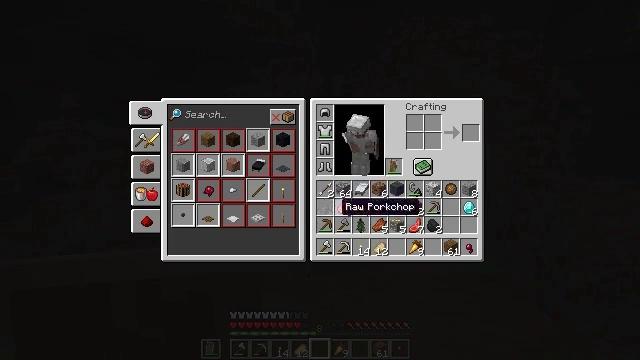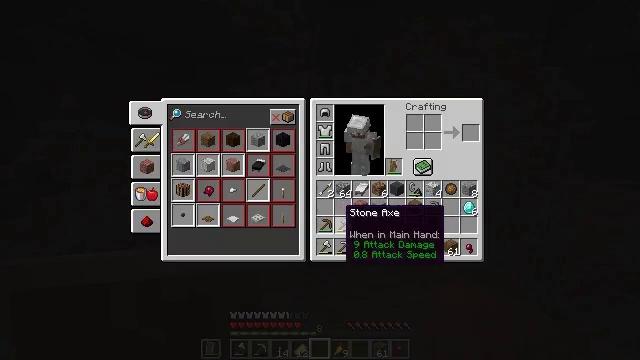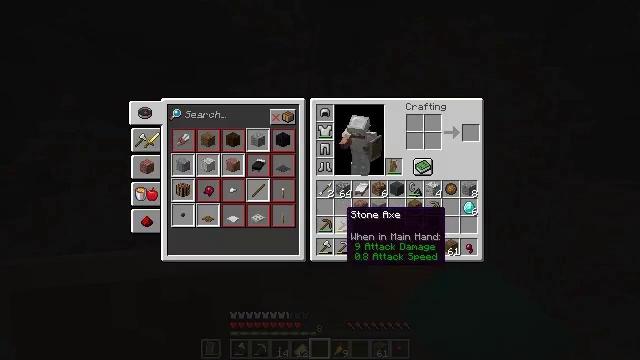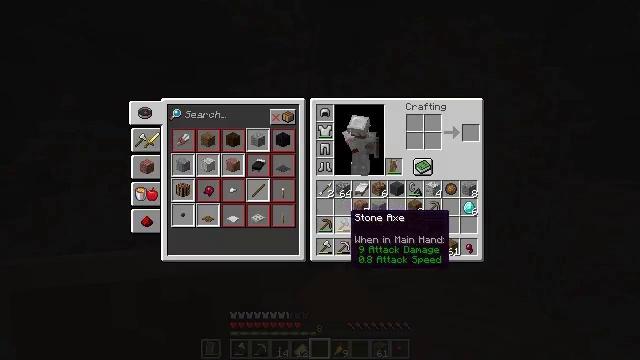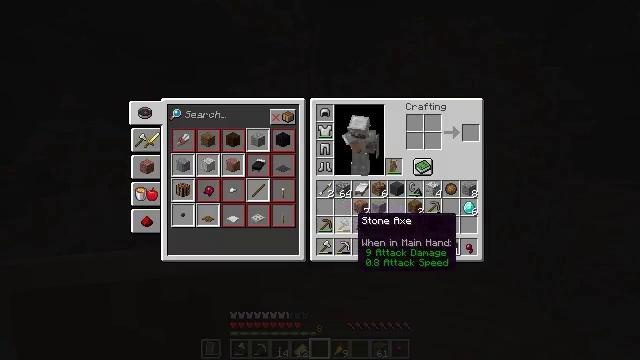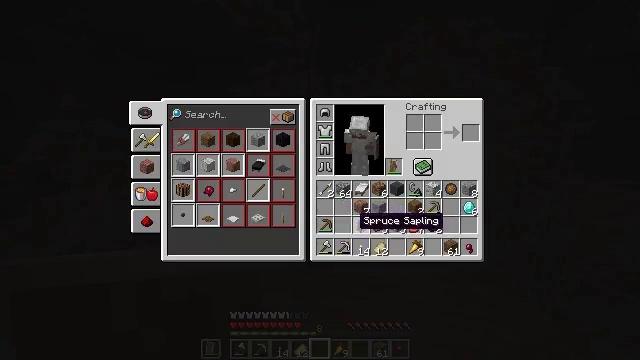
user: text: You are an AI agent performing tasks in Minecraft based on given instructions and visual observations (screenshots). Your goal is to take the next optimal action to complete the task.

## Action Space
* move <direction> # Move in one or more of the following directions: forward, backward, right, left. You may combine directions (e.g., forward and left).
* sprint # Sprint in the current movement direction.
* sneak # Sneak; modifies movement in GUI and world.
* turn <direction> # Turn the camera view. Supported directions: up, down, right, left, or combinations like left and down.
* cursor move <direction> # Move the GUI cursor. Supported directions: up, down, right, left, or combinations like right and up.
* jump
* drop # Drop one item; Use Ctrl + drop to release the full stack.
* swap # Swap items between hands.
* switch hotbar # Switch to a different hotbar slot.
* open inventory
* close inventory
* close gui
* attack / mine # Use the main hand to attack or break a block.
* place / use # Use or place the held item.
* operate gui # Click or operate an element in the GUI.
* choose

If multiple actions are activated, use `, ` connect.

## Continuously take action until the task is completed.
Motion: motion action
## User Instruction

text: Drop a porkchop.
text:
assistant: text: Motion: sprint, drop, open gui
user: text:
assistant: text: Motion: sprint, drop
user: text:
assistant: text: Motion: sprint, drop
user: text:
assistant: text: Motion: sprint
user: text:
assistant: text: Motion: sprint, drop
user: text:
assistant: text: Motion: sprint, drop